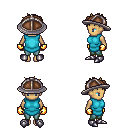
a pixel art fantasy rpg character, female body template, human, tanned skin, teal tunic, teal pants, blonde bedhead hairstyle, chain helm, gold gloves, metal boots, four views (front, back, left, right), 2x2 character sprite sheet, small pixel art, hard edges, no anti-aliasing